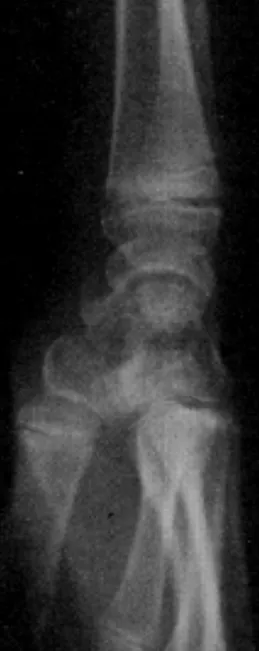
Profil radiograph shows healing of the lunate.
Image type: radiology (x_ray)